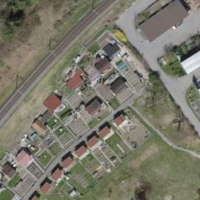
EUNIS habitat code: 53
Species observed at this site:
Lythrum salicaria